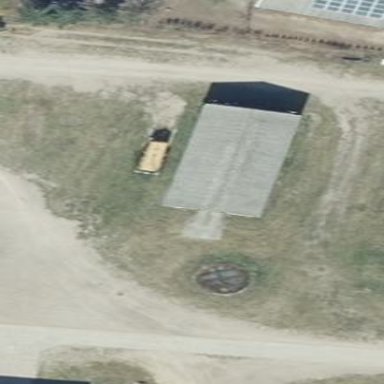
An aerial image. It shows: Light gray gabled roof on farm auxiliary building. The roof is oriented along the structure.